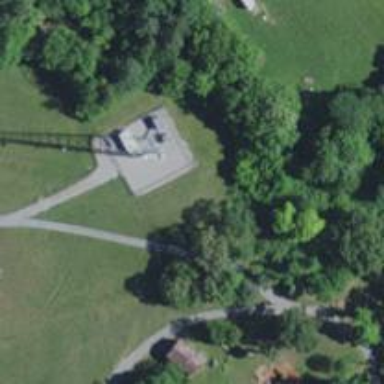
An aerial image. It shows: Man-made mast used for communication purposes.